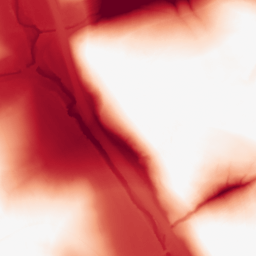
Category: morphological
Decomposition family: tophat
Decomposition parameters: size: 100
mode: black
Upsampling method: sinc_blackman
Upsampling parameters: scale: 2
kernel_size: 8
Upsampling scale: 2